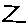
Label: zigzag